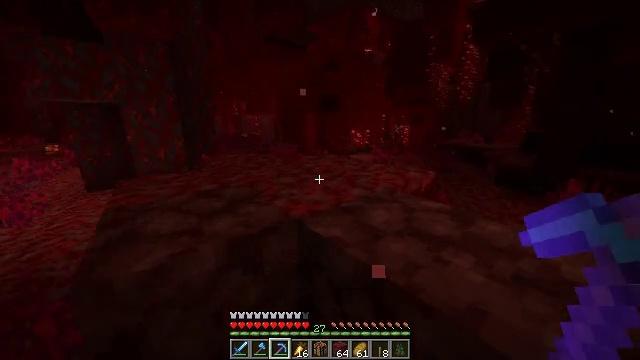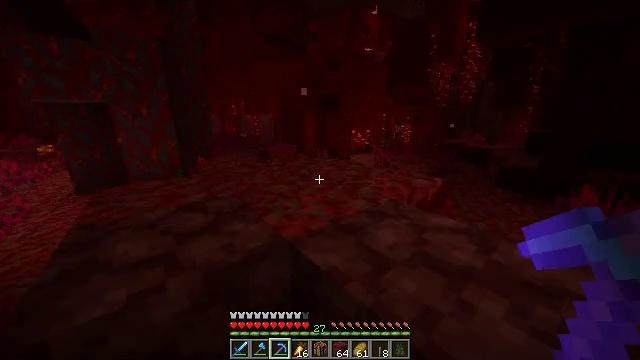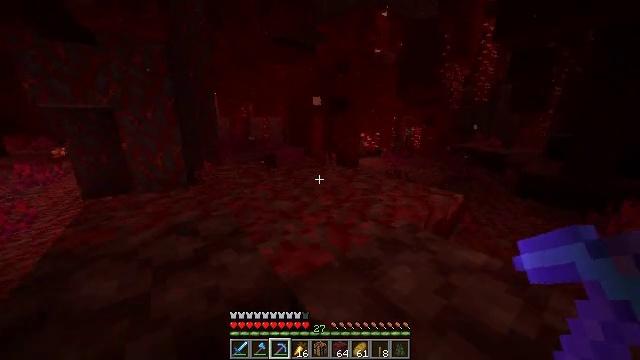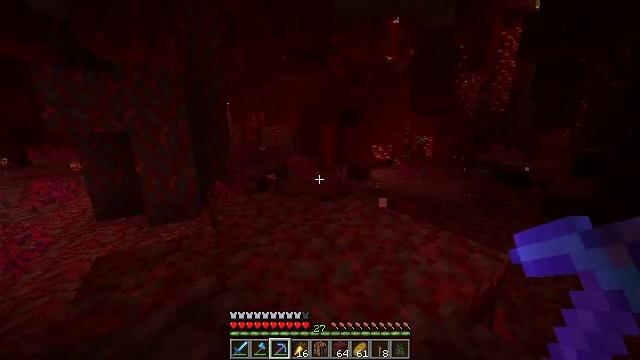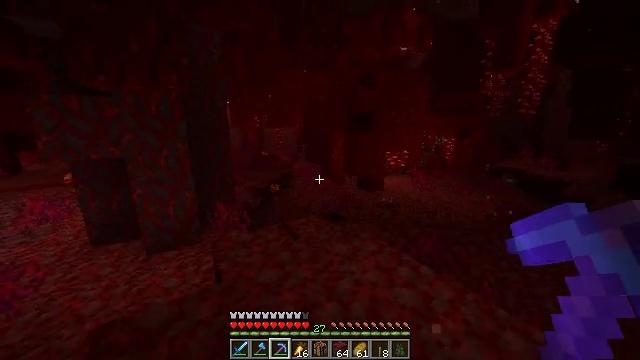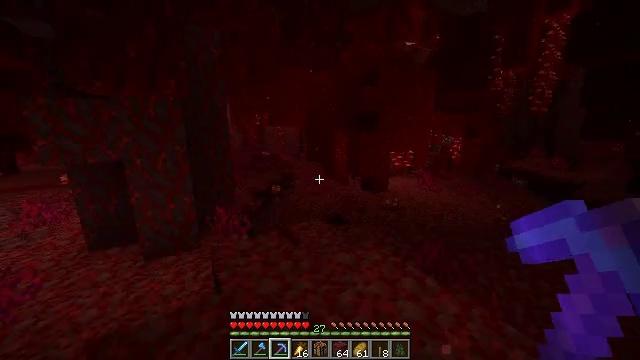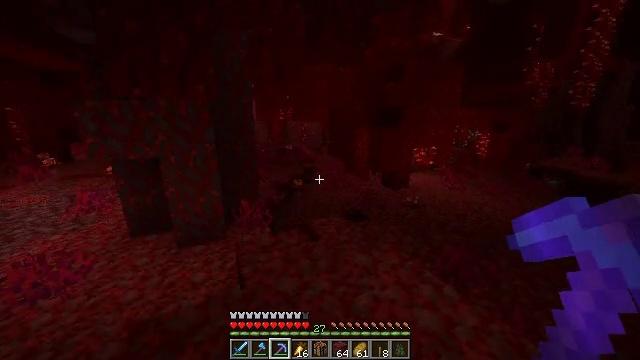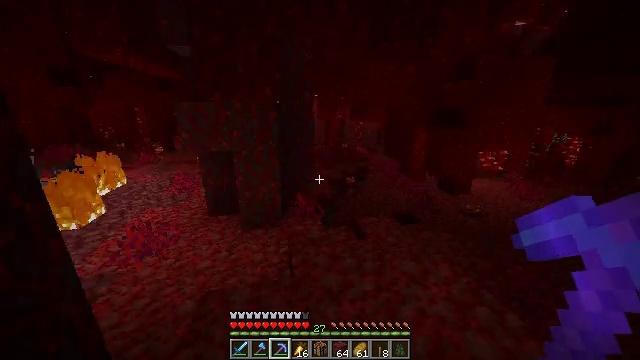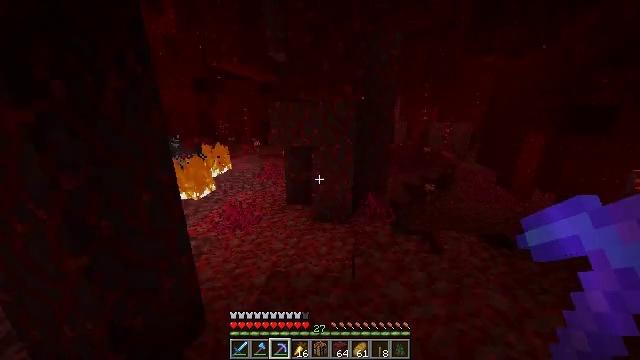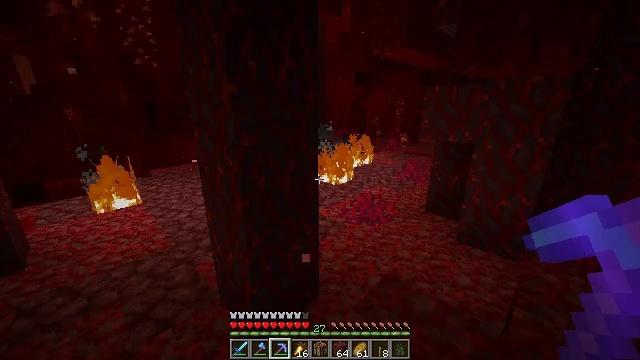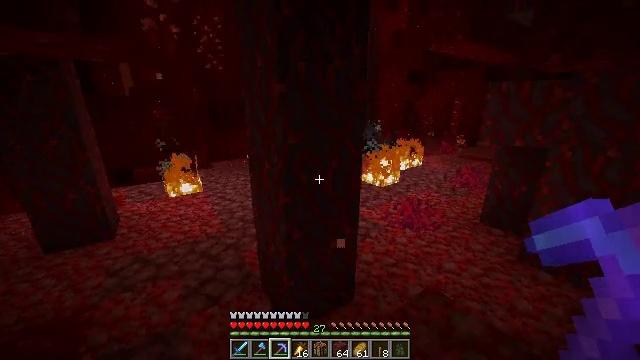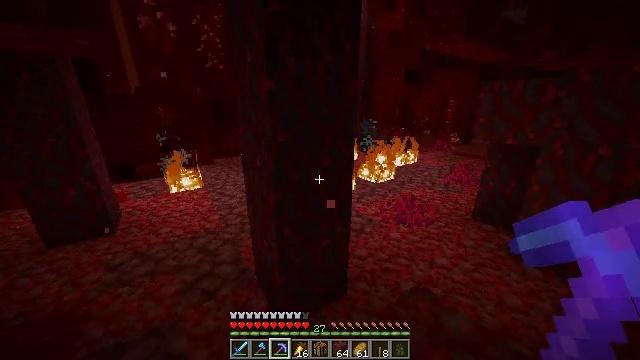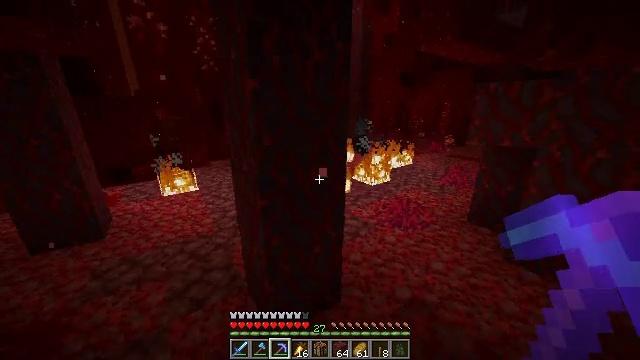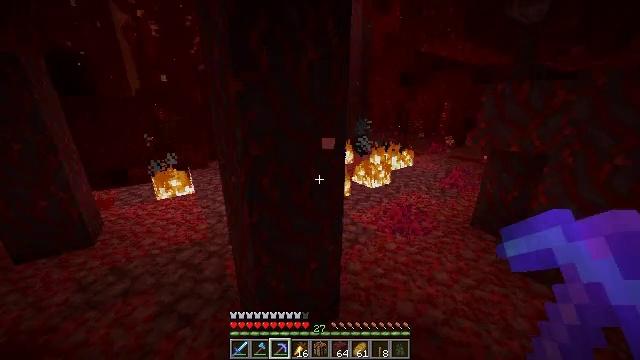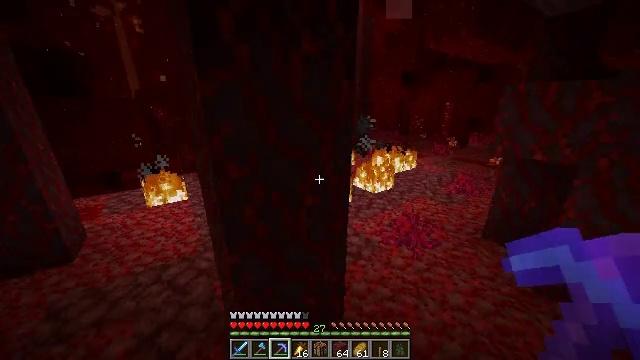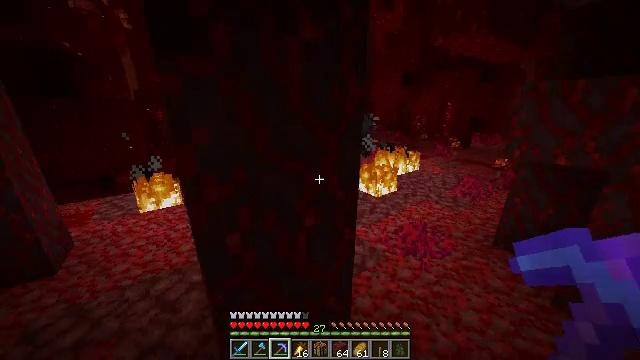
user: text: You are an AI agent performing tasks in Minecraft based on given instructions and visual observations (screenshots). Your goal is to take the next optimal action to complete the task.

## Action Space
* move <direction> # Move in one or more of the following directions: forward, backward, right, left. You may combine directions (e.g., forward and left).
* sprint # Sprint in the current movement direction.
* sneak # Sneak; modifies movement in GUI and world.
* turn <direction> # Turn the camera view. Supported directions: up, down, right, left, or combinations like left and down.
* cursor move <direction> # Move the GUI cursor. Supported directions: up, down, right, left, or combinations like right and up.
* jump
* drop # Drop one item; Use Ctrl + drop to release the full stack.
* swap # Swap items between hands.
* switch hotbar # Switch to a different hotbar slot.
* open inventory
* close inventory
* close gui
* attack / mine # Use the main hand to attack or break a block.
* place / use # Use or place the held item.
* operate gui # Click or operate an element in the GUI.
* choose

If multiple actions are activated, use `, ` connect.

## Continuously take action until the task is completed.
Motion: motion action
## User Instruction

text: Clear the fire from the area.
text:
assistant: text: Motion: move forward, sprint
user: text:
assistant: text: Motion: move forward, sprint, turn left, jump
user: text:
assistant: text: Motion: move forward, sprint, turn left and up, jump
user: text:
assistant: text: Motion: move forward, sprint, turn left, jump
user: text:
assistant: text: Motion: move forward, sprint
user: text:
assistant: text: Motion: move forward, sprint, turn left and down
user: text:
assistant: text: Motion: move forward, sprint, turn left and down
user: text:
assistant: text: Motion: move forward, sprint, turn left
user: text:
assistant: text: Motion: move forward, sprint, turn left
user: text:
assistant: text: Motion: move forward, sprint, turn left
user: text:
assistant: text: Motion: move forward, turn down
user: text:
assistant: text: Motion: move forward
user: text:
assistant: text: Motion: move forward
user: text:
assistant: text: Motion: move forward
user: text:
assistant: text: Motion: move forward
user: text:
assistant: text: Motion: move forward
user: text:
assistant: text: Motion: move forward and move right
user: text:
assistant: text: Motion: move forward and move right
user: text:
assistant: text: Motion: move forward and move right, turn left
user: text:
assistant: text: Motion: move forward and move right, turn left and down
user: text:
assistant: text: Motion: move forward and move right, turn left
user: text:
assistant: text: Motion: move forward, turn left
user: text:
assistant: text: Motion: move forward, turn left
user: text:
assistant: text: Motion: move forward
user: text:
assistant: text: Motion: move forward
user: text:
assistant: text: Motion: move forward, turn left
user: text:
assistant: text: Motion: move forward, turn left
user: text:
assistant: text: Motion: move forward, turn left
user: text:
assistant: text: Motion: move forward and move left
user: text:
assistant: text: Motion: move forward and move left